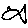
Label: fish